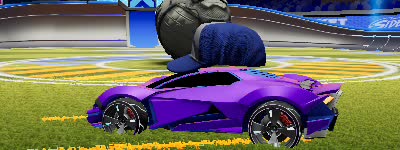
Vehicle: werewolf